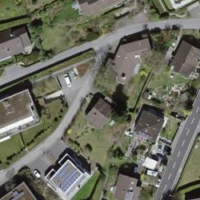
EUNIS habitat code: 55
Species observed at this site:
Leonurus cardiaca